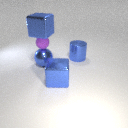
large blue metal cube above small purple rubber sphere